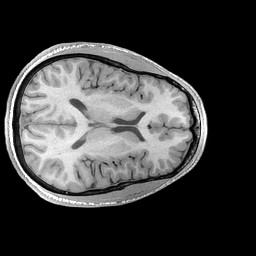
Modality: T1w
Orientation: axial
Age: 27
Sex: male
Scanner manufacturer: ge
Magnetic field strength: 3 T
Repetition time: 0.0073 s
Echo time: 0.003 s